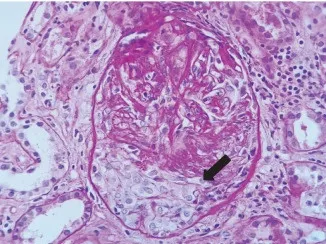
(A) Periodic-acid Schiff (PAS) stain: Glomerulus with a cellular crescent (black arrow).
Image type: pathology (pas)